Field crop: maize
Growth stage: 2
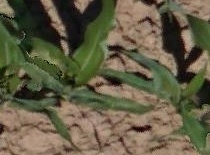
Species: maize